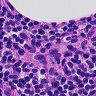
Metastatic tissue present: no